Question: How can I make a flat 'NSButton' just like in this picture?

I think this picture from Mac OS X >= 10.9. I have Mac OS X 10.8.5.
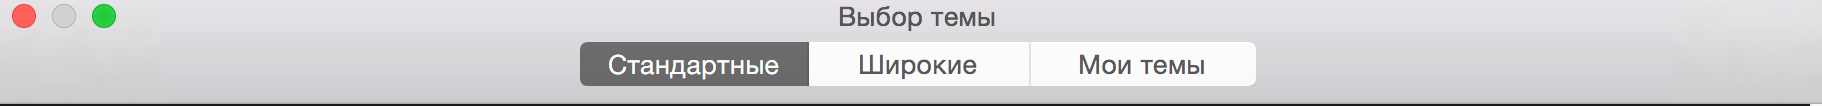
Answer: Try removing the border to your button. In interface builder it is a simple check mark in the attributes inspector